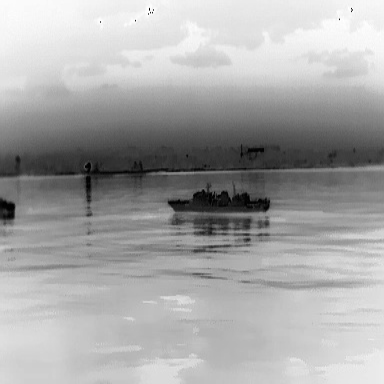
There is a warship in the infrared image.